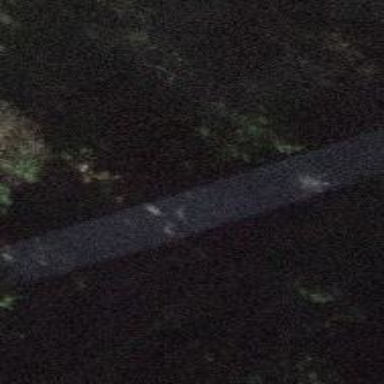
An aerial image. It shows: Service road with grade1 tracktype.